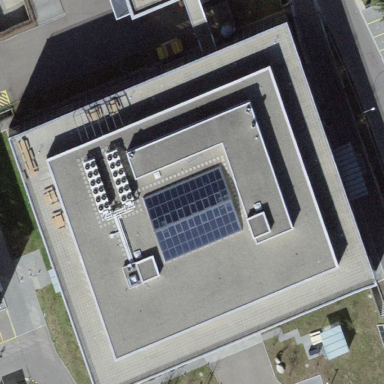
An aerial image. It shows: Commercial building.